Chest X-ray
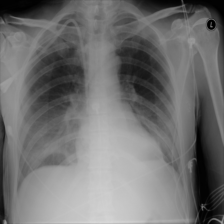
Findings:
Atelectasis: negative
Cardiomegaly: negative
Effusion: negative
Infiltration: negative
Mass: negative
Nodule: negative
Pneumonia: negative
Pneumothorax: negative
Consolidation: negative
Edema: positive
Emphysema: negative
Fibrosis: negative
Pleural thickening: negative
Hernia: negative